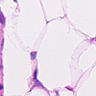
Metastatic tissue present: no